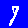
Digit: 7